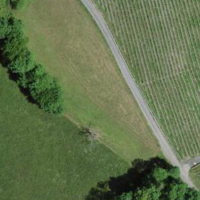
EUNIS habitat code: 52
Species observed at this site:
Anthriscus sylvestris
Plantago lanceolata
Primula veris
Cantharis rustica
Trifolium pratense